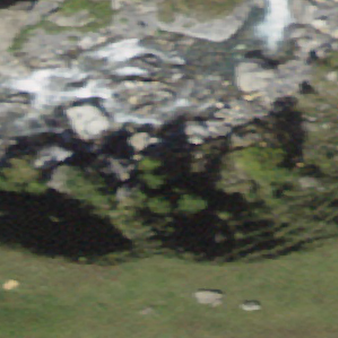
Label: bouldering_area